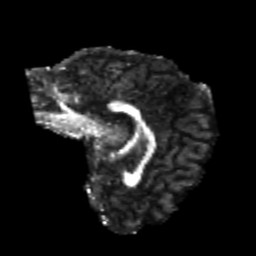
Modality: FA
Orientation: sagittal
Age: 22
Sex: female
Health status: healthy
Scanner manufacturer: philips
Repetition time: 7.388 s
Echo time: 0.08599 s